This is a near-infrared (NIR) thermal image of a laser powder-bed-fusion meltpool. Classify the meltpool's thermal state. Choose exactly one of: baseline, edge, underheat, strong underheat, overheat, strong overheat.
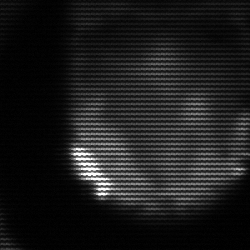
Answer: edge